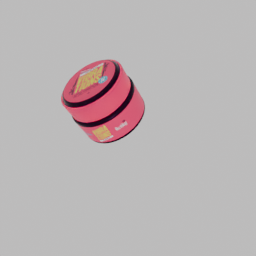
Label: tools